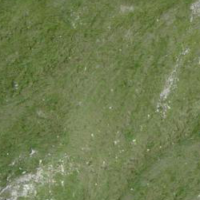
EUNIS habitat code: 26
Species observed at this site:
Saxifraga oppositifolia